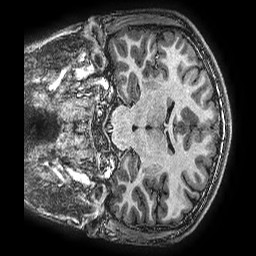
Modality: T1w
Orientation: coronal
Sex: male
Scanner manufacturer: ge
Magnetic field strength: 3 T
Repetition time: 0.00766 s
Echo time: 0.003476 s